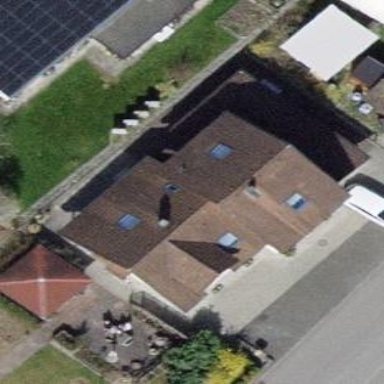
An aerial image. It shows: Simple house.